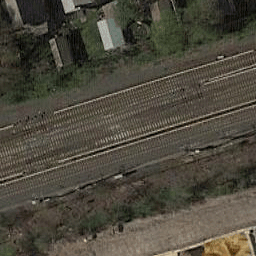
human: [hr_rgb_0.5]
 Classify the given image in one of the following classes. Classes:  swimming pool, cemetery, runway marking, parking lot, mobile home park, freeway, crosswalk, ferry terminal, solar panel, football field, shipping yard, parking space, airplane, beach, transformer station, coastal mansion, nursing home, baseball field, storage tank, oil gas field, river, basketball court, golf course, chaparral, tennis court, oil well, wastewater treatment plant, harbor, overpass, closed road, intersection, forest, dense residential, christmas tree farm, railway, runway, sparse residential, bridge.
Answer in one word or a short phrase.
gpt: railway